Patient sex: M
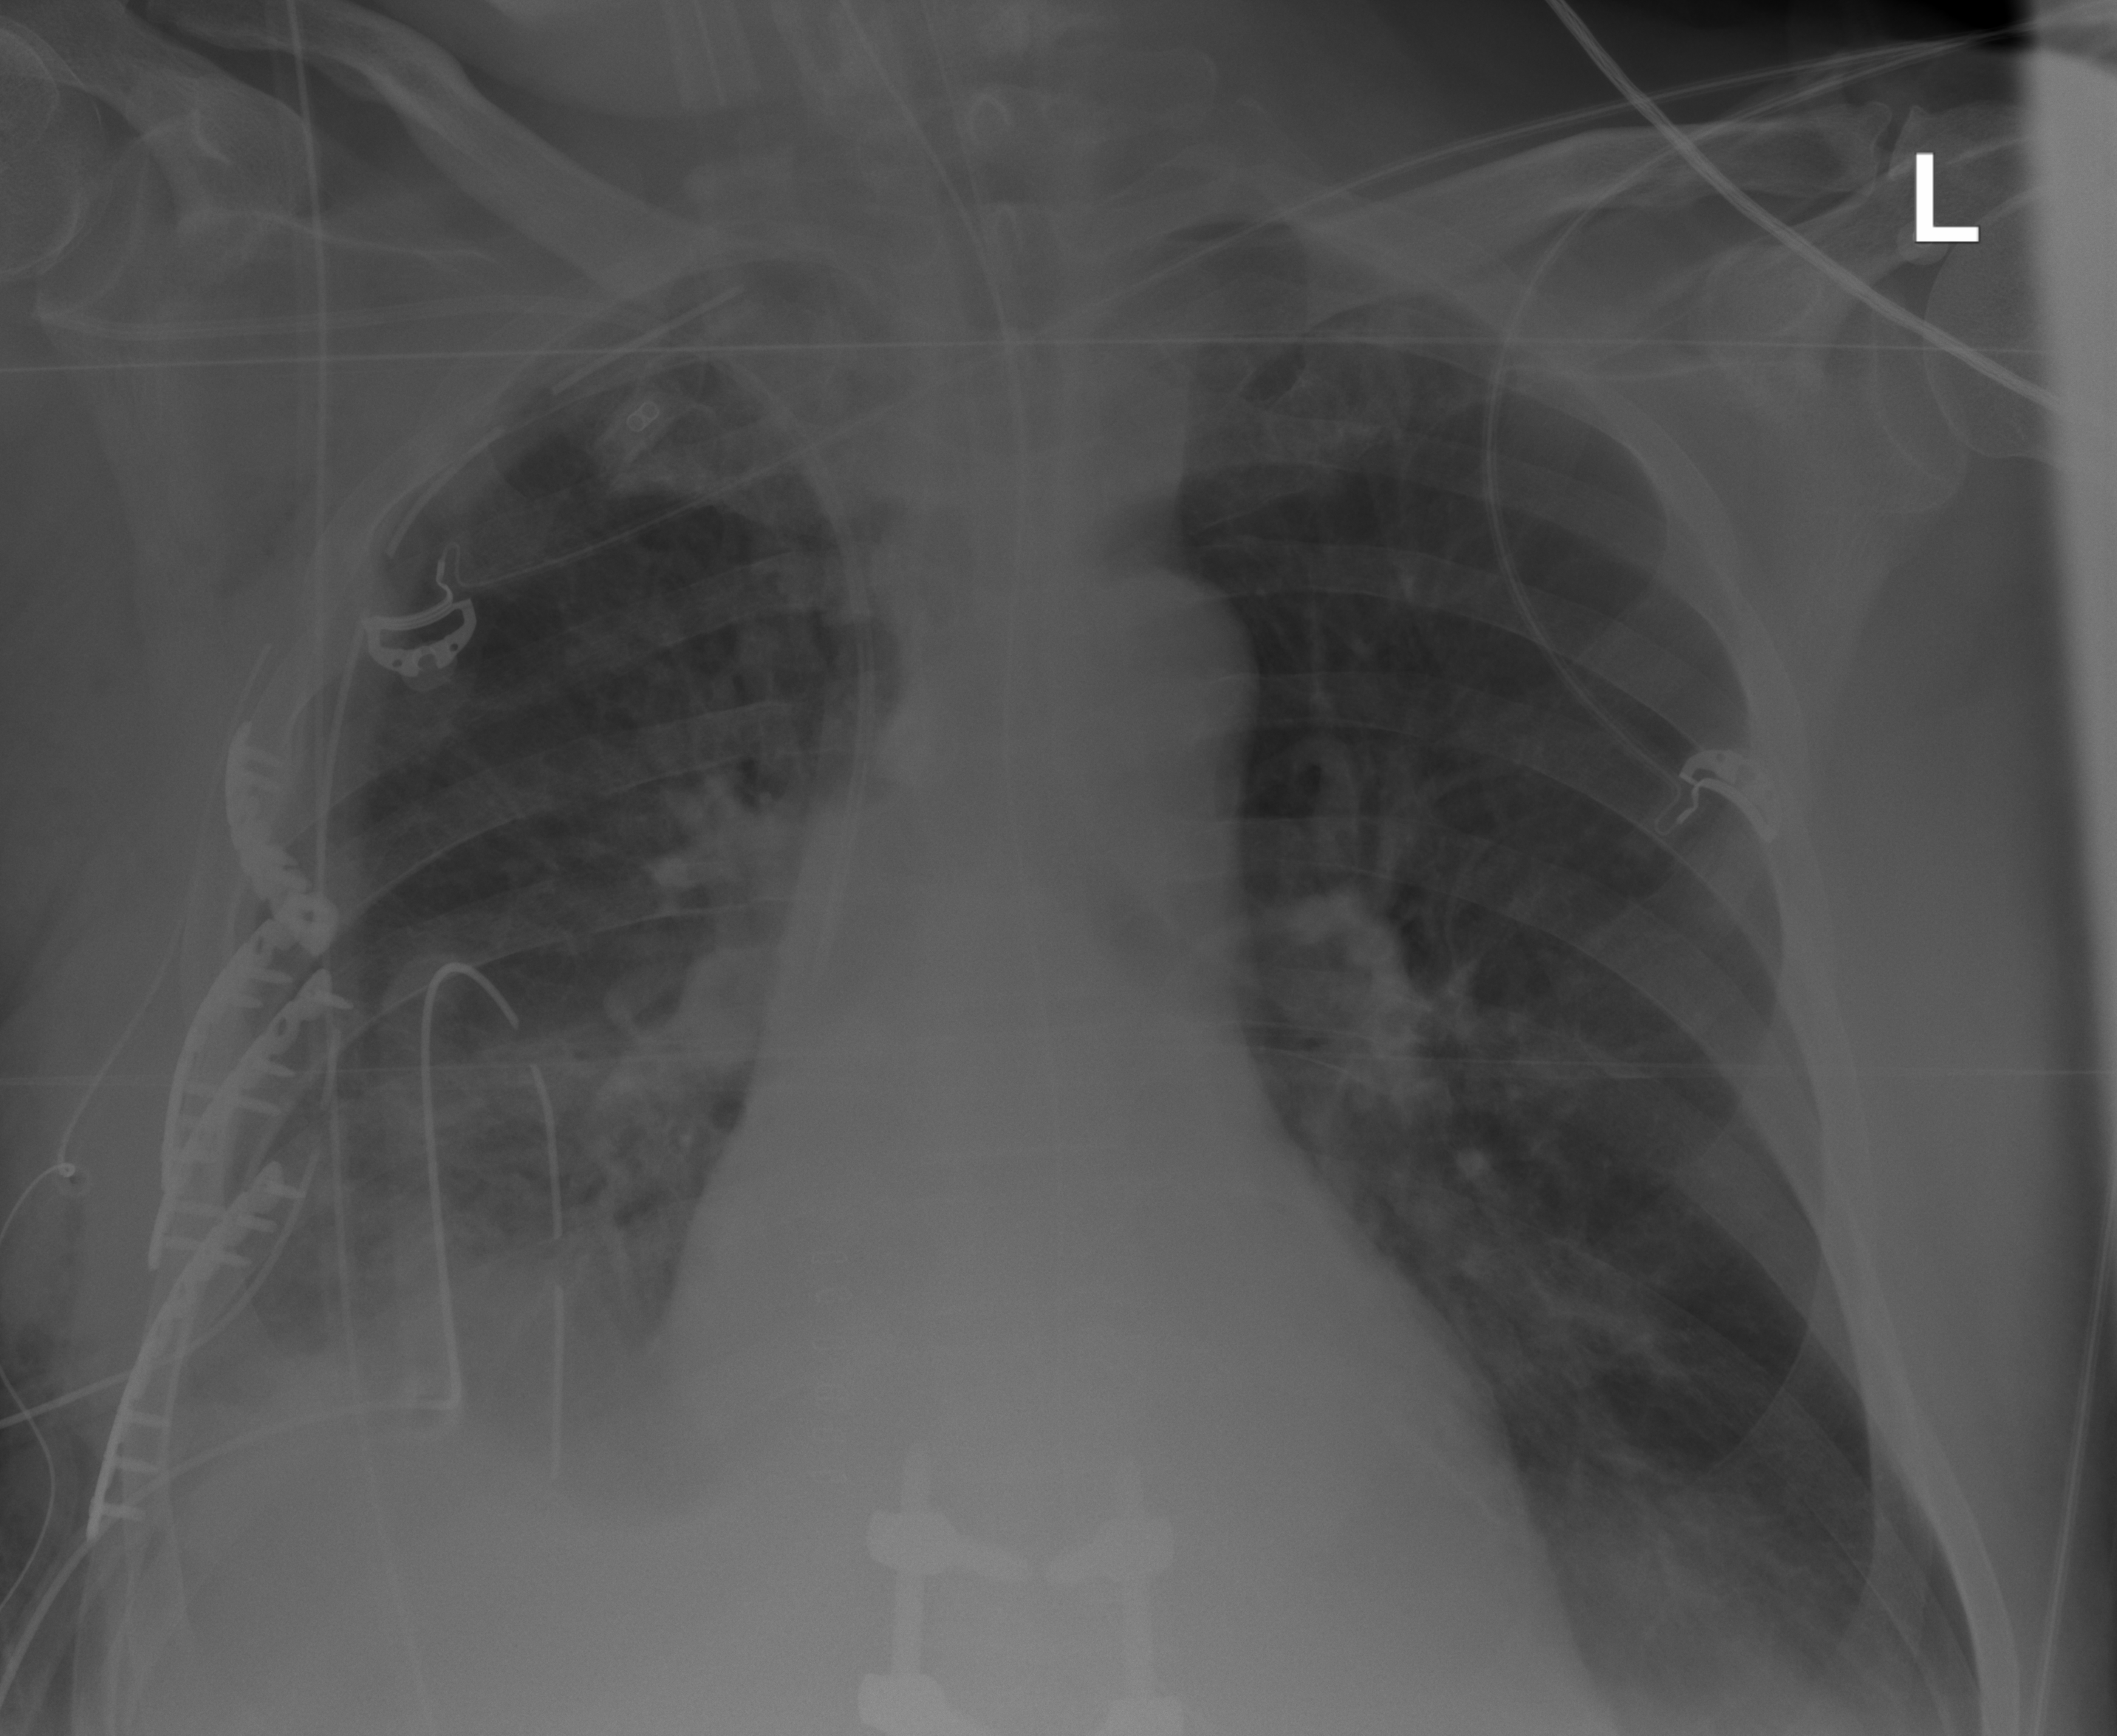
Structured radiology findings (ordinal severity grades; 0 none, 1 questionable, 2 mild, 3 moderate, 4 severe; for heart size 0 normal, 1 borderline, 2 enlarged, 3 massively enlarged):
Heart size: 0
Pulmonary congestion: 0
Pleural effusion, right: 2
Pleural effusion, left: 2
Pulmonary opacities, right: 2
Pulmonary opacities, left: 0
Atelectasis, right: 2
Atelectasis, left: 2